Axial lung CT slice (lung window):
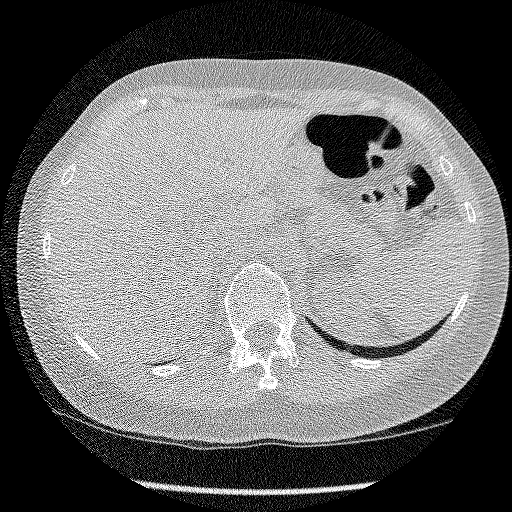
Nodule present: no